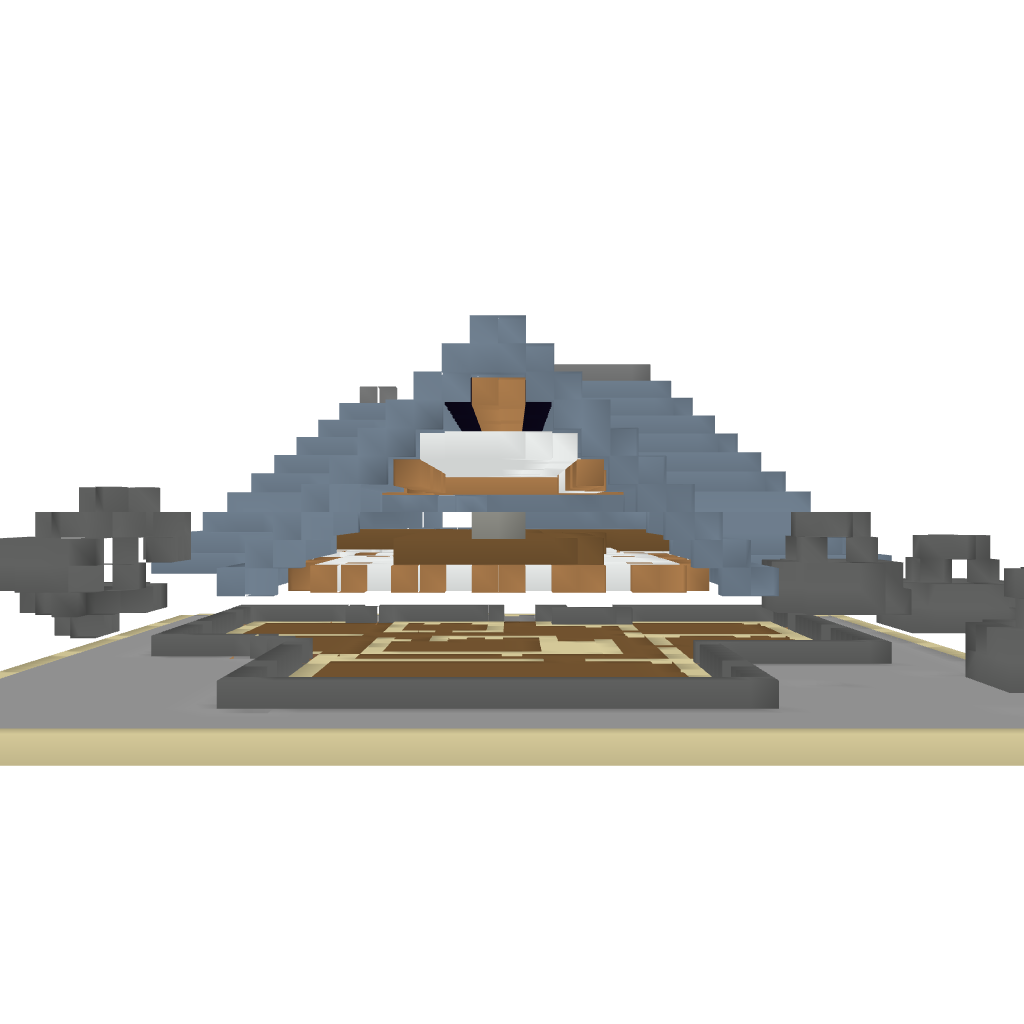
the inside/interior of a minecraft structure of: Valter House